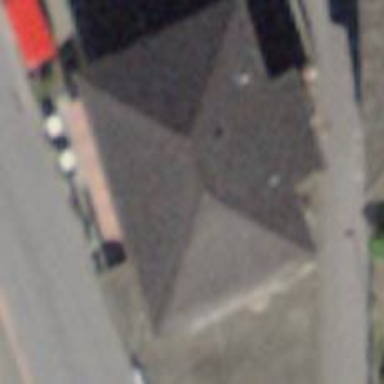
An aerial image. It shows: Restaurant.